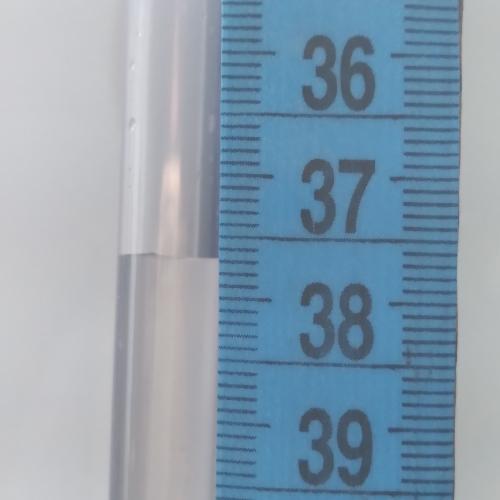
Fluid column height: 37.7 cm